Brain MRI, modality: hrT2
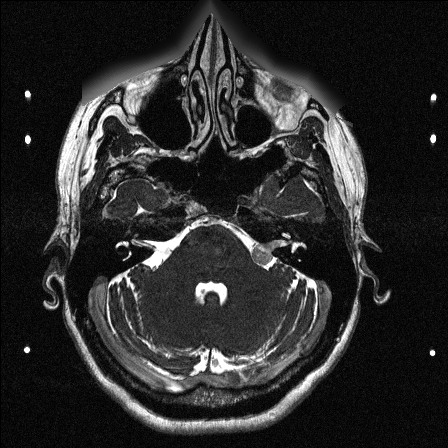